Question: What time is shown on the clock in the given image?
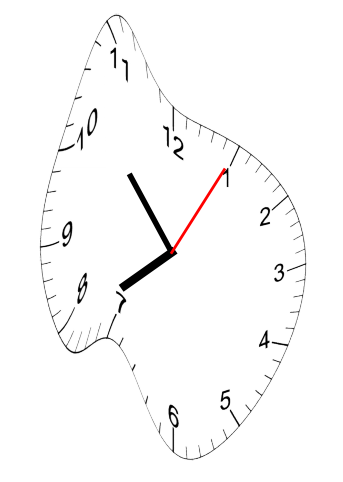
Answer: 07:53:05